Question: Workshop topic?
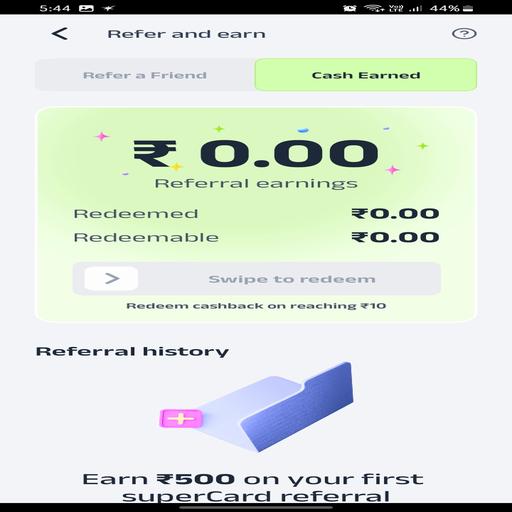
Answer: NEP 2020